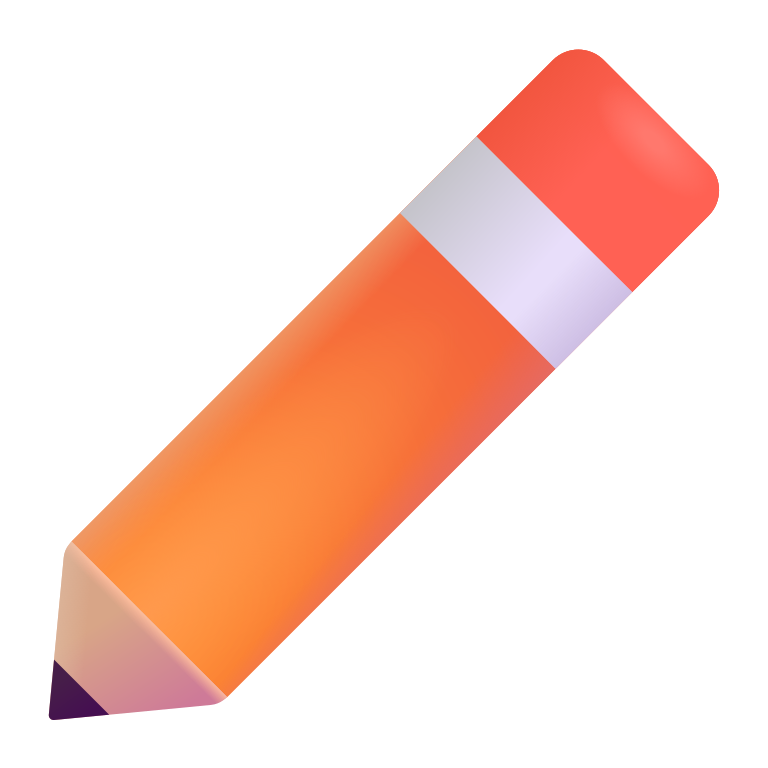
pencil color